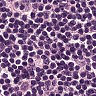
Metastatic tissue present: no